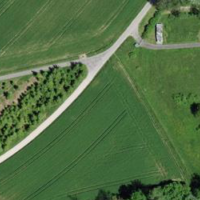
EUNIS habitat code: 25
Species observed at this site:
Knautia arvensis